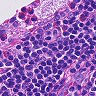
Metastatic tissue present: no